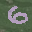
Label: 6